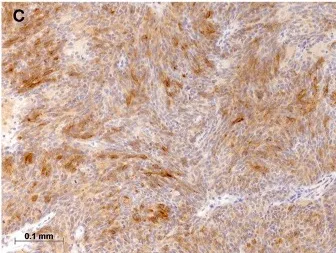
Immunostaining for CD117.
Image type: pathology (immunostaining)